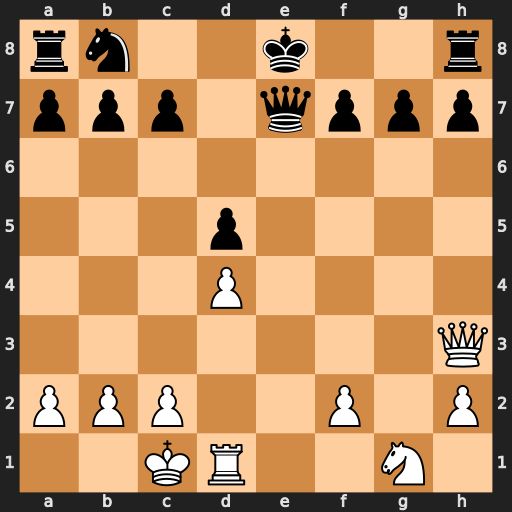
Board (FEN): rn2k2r/ppp1qppp/8/3p4/3P4/7Q/PPP2P1P/2KR2N1
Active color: w
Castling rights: kq
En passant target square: -
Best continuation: Qc8+ Qd8 Re1+ Kf8 Qxd8#